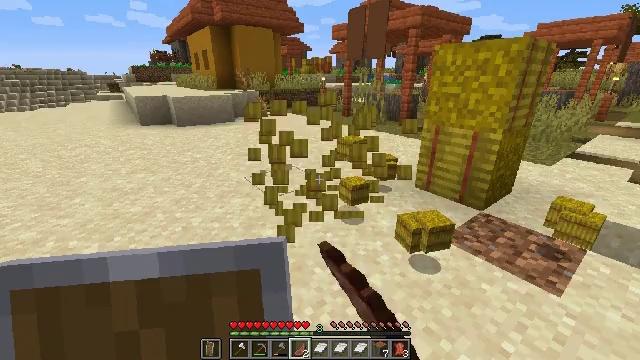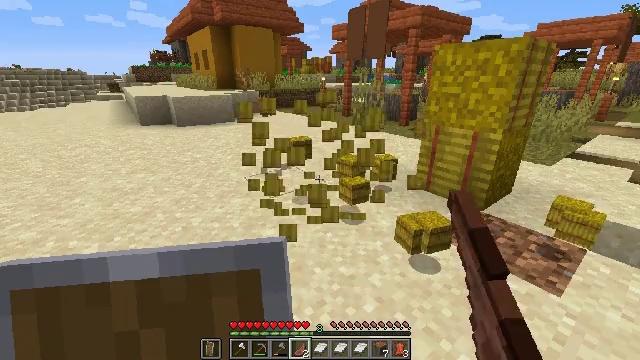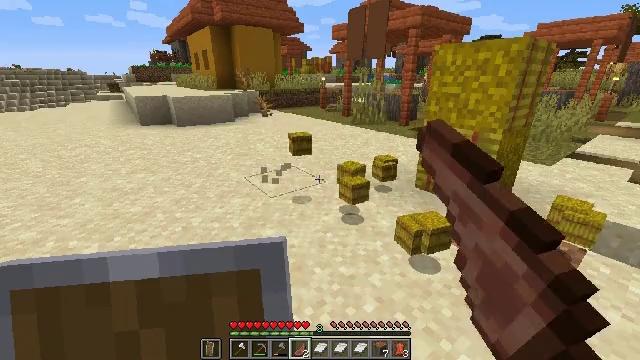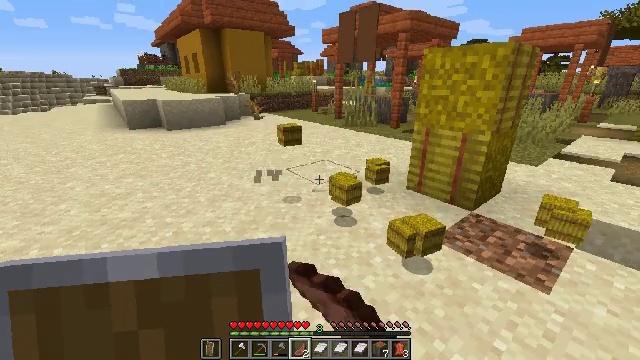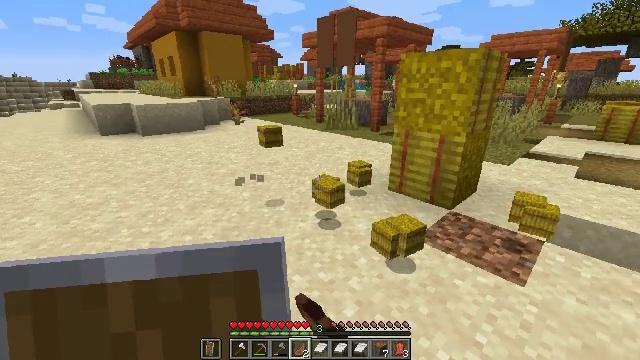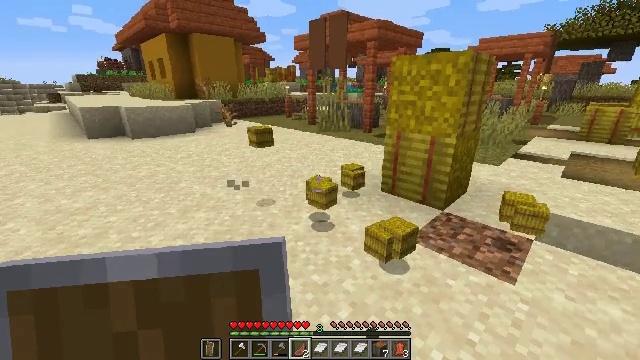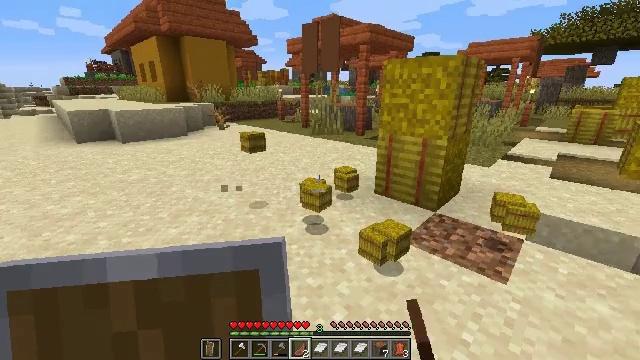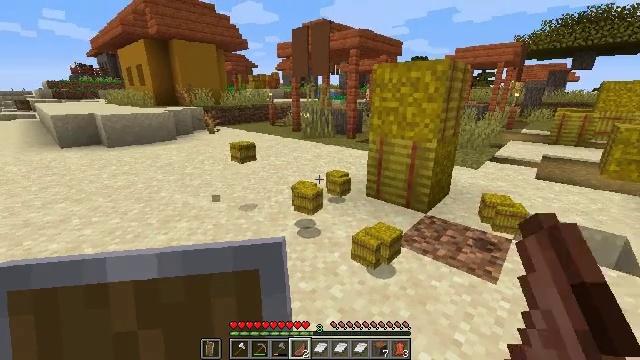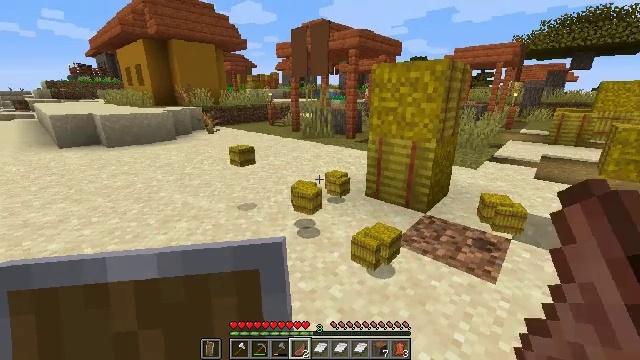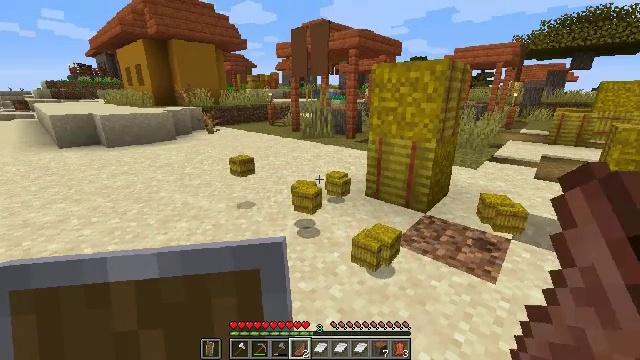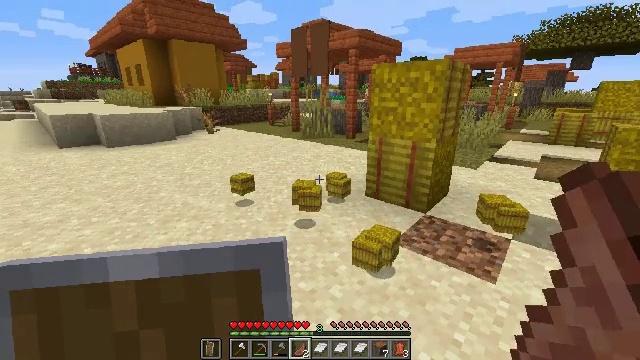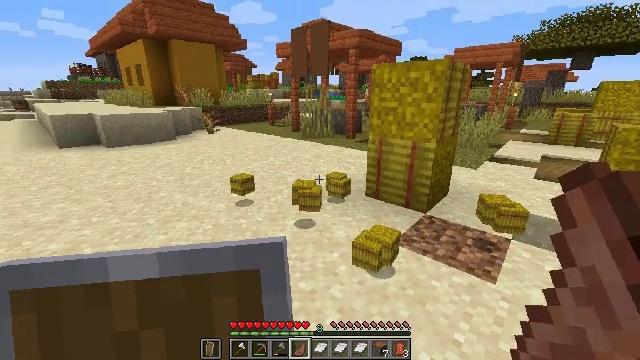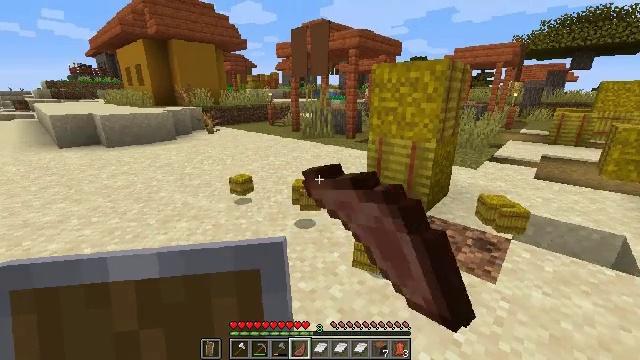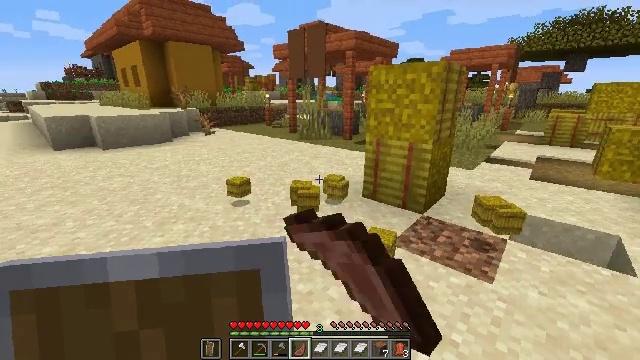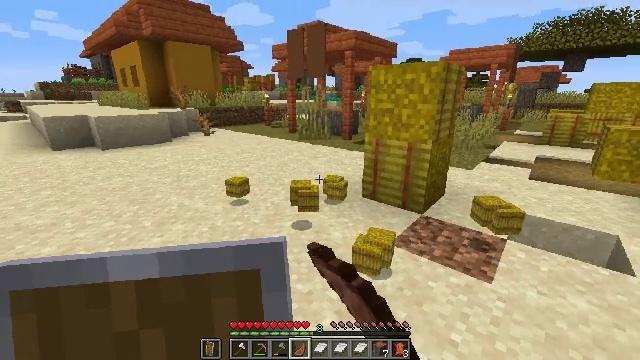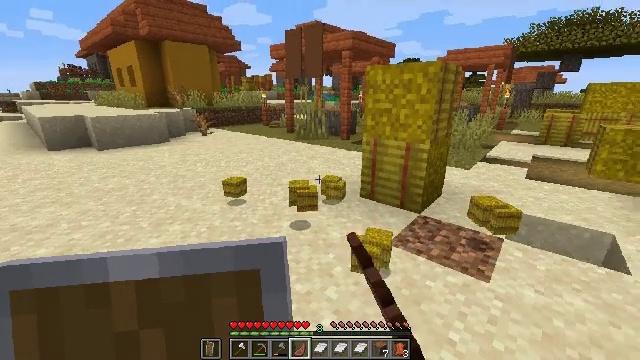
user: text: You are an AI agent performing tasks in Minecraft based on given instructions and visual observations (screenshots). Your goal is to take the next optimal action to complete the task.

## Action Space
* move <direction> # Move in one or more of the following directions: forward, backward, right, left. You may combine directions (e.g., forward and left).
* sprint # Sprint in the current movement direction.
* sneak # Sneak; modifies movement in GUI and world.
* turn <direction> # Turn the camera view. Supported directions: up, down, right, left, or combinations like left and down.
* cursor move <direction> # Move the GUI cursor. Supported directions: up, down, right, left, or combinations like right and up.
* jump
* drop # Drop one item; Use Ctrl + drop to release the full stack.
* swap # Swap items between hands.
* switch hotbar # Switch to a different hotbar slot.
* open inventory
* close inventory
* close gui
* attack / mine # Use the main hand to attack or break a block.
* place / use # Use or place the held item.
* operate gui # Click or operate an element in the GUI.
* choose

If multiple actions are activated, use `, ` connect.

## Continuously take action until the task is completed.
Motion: motion action
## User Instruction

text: Remove a cooked mutton from the inventory.
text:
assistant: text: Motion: attack / mine
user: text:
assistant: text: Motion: attack / mine
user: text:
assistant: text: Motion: turn right
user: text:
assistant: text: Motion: turn right
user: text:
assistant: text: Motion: turn right
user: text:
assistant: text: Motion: turn right
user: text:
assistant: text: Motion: turn right
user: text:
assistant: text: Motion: no_op
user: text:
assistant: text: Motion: no_op
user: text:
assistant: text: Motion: no_op
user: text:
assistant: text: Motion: drop
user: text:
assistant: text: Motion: drop
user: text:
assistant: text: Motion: drop
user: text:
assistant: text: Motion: drop
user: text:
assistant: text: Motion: drop
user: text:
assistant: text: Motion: drop